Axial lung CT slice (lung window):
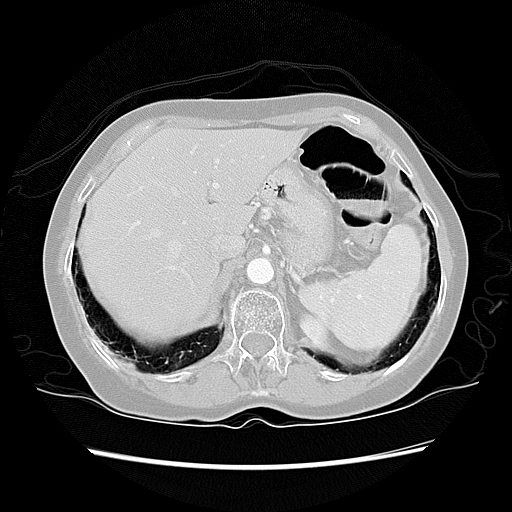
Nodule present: no